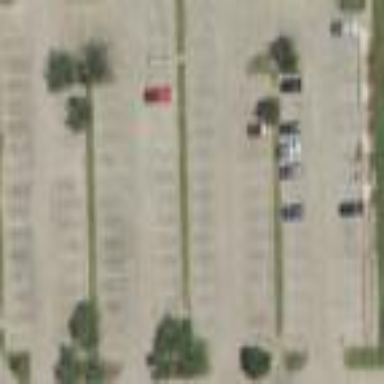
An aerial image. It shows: Parking area.